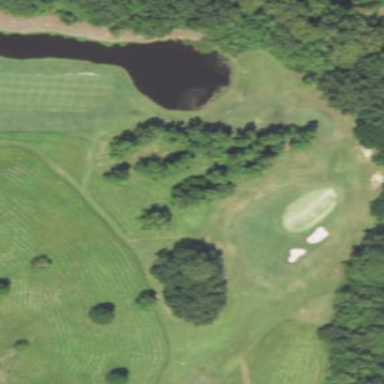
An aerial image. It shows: Rough grassy area used for golf.